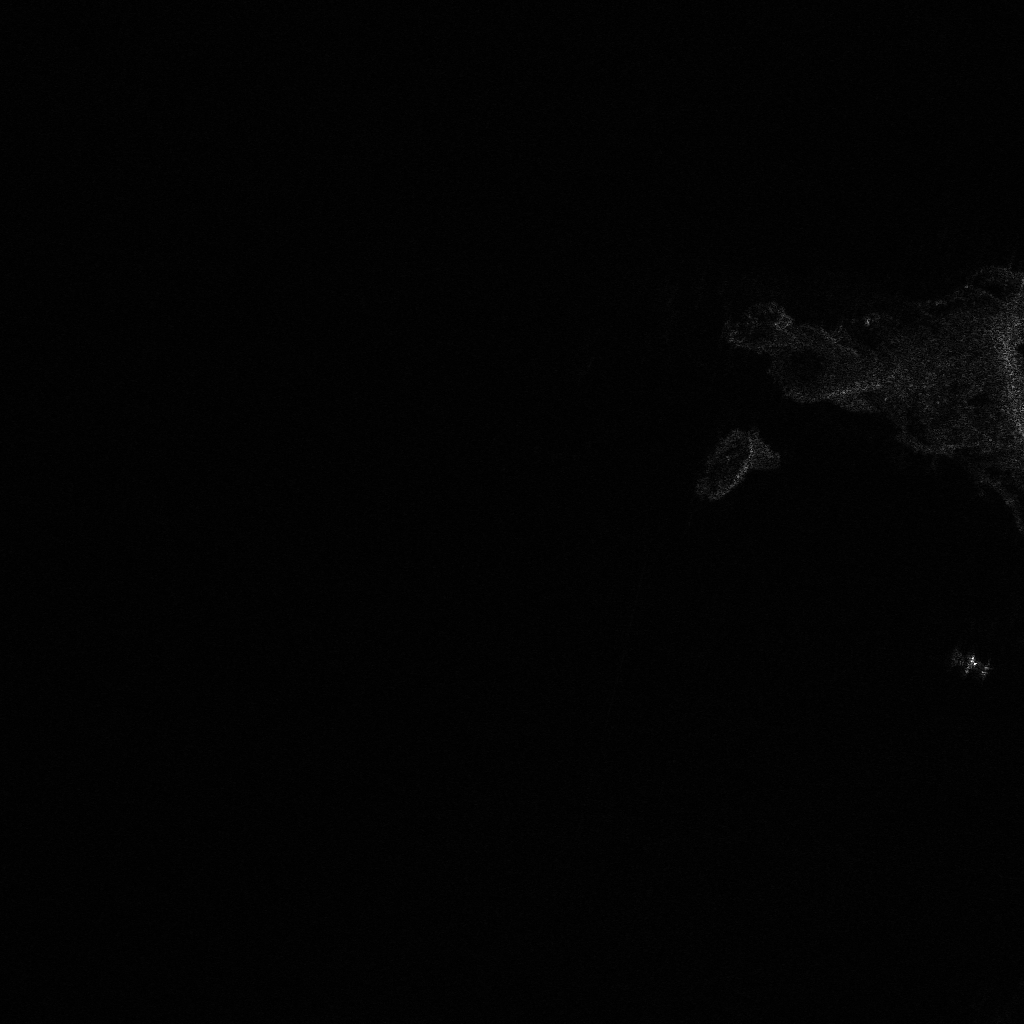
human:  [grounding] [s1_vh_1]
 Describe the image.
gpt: In the satellite image, there is  <ref>1 medium fishing </ref> <box>[[92, 64, 96, 66, 33]]</box> located at right.